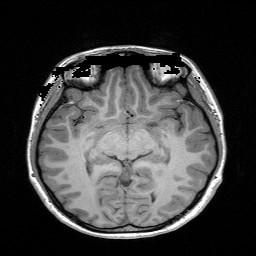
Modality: T1w
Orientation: coronal